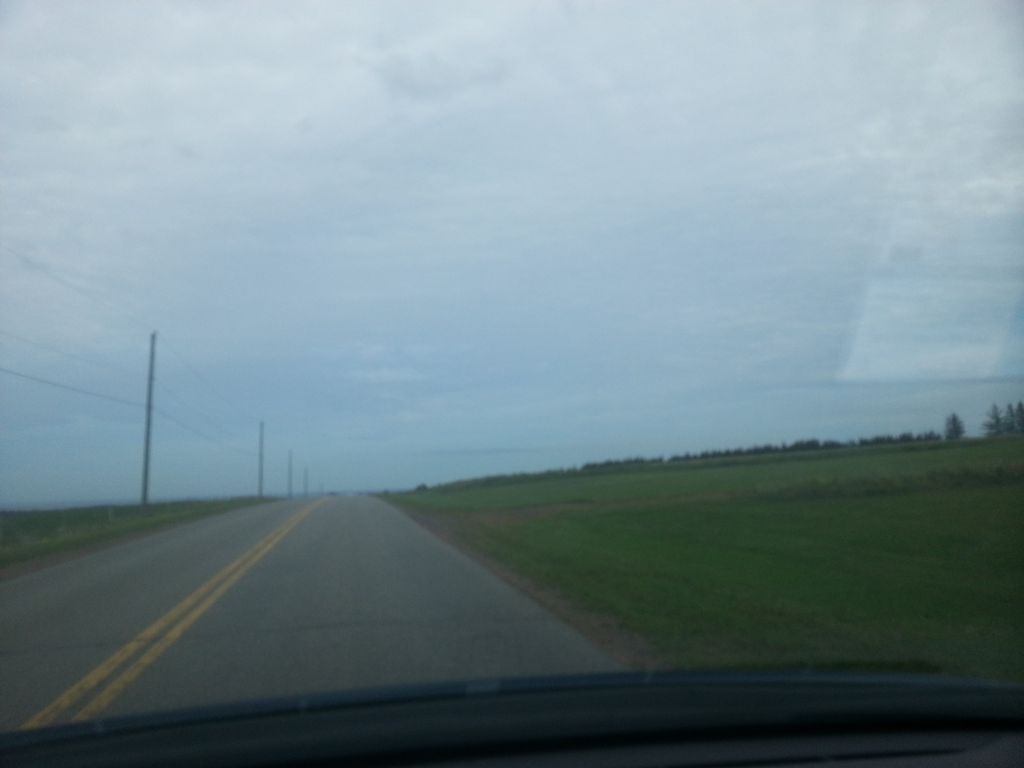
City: charlottetown